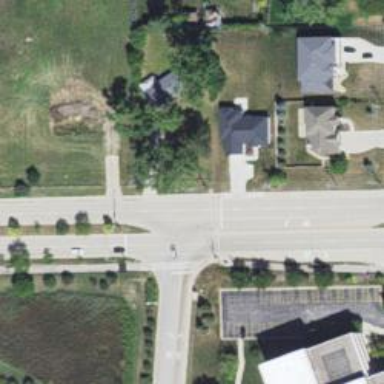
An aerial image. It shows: Footway with crossing lines.